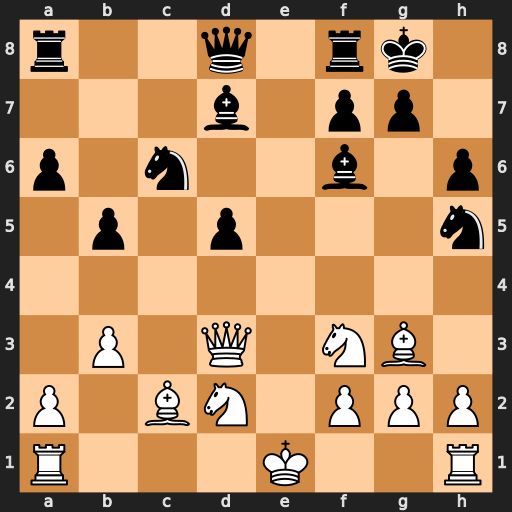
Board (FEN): r2q1rk1/3b1pp1/p1n2b1p/1p1p3n/8/1P1Q1NB1/P1BN1PPP/R3K2R
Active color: w
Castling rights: KQ
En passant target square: -
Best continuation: Qh7#